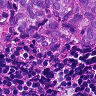
Metastatic tissue present: yes